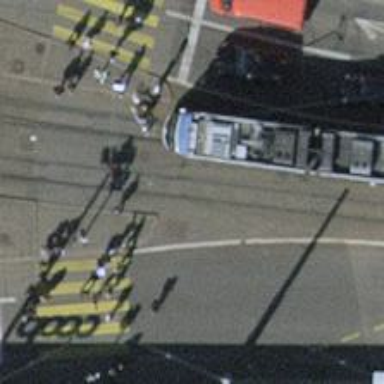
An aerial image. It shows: Tram railway with 1 track and contact lines for electrification.